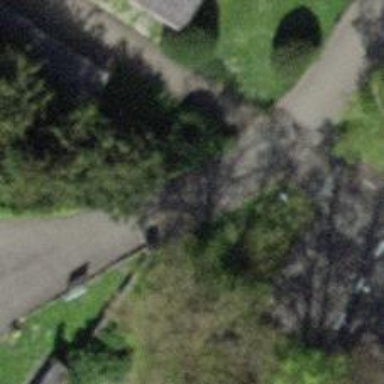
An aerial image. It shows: Gate.